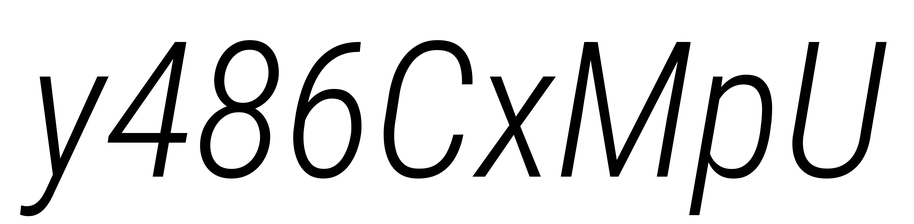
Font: Roboto-Italic_Condensed_Light_Italic